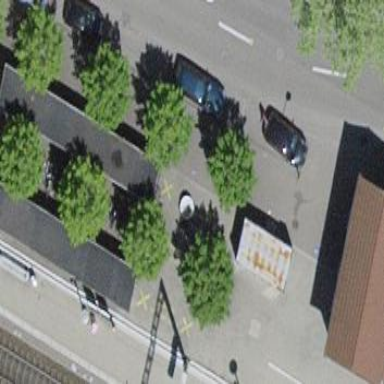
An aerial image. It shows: View of roof of building.